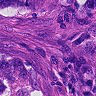
Metastatic tissue present: yes